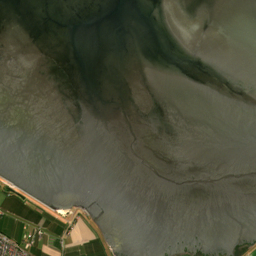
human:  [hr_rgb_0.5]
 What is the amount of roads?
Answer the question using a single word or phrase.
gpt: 38

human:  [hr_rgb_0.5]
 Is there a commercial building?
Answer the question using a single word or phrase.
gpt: yes

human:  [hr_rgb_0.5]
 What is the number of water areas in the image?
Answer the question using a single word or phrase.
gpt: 1

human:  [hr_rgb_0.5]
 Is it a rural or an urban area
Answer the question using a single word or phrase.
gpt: rural

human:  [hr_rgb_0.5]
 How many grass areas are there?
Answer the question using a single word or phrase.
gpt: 21

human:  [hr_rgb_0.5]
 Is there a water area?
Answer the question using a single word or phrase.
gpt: yes

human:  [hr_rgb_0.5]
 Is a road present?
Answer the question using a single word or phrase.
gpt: yes

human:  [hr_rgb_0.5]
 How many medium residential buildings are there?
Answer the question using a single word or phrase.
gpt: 0

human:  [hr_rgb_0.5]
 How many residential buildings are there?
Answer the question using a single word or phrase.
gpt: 212

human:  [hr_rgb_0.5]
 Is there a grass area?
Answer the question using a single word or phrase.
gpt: yes

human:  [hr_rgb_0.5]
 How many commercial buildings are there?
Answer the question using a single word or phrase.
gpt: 8

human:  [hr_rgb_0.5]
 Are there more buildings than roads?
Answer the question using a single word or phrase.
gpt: yes

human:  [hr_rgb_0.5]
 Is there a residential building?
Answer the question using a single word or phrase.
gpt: yes

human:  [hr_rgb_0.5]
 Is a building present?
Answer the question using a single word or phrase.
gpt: yes

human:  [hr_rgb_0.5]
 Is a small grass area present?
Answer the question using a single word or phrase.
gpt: yes

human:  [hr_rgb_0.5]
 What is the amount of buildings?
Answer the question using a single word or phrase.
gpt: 220

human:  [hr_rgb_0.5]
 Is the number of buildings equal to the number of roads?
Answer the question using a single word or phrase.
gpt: no

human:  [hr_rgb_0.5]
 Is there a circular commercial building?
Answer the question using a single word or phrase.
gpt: no

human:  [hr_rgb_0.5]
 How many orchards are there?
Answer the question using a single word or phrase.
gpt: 14

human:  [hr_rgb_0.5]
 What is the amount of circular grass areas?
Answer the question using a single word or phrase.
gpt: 0

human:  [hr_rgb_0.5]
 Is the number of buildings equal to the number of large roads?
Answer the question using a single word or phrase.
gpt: no

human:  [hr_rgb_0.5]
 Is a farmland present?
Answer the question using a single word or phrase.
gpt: yes

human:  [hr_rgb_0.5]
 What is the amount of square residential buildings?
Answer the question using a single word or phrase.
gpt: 0

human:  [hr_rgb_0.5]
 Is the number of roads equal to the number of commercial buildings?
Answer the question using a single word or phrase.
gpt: no

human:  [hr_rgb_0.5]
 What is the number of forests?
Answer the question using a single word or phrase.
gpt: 2

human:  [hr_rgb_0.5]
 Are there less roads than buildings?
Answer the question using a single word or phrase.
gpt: yes

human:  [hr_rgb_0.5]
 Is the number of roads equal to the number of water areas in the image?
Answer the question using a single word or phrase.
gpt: no

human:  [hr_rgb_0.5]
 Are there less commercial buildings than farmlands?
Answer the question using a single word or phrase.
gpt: no

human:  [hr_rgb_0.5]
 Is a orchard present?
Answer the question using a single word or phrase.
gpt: yes

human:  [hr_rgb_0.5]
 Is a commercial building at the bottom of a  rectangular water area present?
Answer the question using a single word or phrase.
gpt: no

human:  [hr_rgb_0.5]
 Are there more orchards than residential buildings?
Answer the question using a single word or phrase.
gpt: no

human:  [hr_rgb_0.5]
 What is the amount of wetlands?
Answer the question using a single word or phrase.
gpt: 2

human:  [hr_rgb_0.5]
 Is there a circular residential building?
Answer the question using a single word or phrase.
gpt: no

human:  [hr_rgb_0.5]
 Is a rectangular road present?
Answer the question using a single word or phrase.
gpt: no

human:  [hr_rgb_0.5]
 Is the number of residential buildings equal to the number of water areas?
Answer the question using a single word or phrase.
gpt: no

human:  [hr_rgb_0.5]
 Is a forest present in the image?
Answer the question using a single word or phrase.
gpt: yes

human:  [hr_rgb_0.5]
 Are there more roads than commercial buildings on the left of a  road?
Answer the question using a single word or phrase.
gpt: yes

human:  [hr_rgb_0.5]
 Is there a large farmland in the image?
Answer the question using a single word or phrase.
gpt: yes

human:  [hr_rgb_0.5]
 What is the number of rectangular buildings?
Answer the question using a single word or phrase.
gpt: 145

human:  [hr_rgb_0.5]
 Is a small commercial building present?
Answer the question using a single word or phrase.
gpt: yes

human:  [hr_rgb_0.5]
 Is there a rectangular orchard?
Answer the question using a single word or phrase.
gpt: yes

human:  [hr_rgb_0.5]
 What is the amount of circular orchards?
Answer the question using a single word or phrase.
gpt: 0

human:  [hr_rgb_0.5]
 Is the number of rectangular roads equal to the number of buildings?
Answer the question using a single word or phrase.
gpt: no

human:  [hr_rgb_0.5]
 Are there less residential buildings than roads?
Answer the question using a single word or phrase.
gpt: no

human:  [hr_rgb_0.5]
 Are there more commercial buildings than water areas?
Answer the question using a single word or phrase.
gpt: yes

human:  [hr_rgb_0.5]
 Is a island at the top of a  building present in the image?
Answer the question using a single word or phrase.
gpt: no

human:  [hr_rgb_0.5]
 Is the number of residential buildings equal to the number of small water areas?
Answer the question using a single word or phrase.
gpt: no

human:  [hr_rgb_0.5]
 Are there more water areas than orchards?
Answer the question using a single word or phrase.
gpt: no

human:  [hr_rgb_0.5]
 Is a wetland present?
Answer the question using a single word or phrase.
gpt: yes

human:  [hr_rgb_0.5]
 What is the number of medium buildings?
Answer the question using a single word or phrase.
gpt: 0

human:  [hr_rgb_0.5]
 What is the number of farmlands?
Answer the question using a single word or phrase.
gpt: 7

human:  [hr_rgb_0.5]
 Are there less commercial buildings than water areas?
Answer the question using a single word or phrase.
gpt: no

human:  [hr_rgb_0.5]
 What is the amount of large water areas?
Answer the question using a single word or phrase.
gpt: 1

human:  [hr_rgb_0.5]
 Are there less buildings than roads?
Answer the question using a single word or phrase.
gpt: no

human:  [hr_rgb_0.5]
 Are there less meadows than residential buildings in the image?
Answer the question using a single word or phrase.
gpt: yes

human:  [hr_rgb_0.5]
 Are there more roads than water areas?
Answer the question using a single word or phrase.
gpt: yes

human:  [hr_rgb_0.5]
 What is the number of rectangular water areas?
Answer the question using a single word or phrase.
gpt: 0

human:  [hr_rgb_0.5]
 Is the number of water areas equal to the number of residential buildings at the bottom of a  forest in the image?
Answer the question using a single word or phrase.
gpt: no

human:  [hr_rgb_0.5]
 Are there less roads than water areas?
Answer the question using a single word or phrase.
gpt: no

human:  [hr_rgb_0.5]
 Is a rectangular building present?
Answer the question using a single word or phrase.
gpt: yes

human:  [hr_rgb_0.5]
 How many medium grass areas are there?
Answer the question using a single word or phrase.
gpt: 5

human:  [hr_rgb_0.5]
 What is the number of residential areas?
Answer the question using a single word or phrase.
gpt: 2

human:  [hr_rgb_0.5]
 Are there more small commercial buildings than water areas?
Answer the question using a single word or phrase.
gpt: yes

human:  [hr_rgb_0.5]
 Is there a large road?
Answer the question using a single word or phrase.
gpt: no